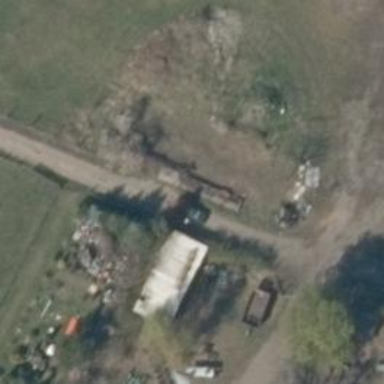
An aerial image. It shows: Driveway with grade 3 track type.